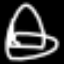
Label: square